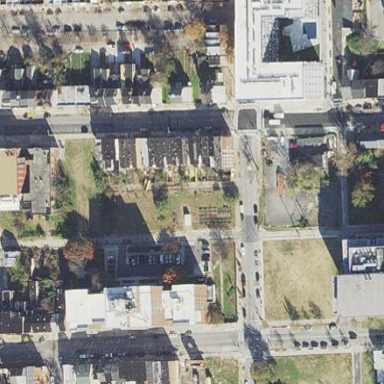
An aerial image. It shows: Community garden providing leisure land.